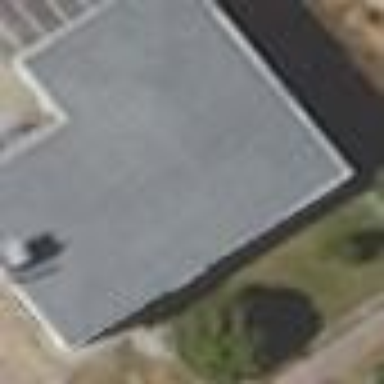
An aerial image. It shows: Detached building with flat roof.